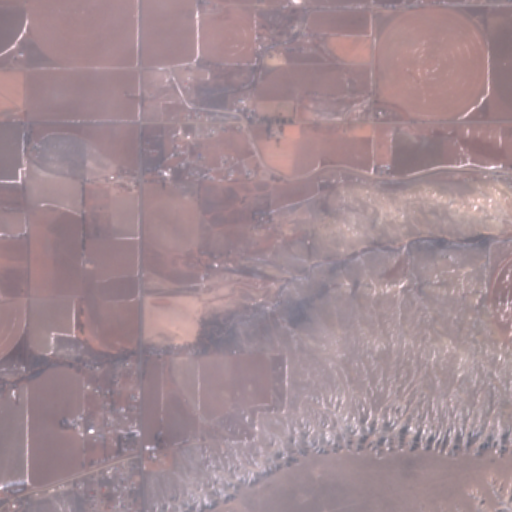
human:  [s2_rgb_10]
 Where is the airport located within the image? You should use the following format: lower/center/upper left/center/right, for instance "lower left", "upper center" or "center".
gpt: There is no airport in the image.